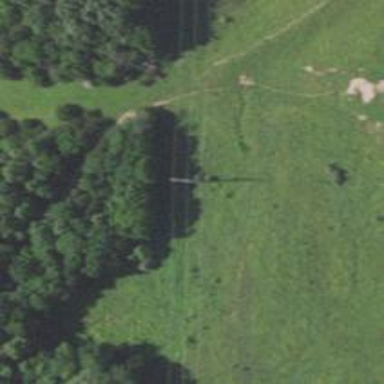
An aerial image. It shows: H-frame designed tower for power lines.